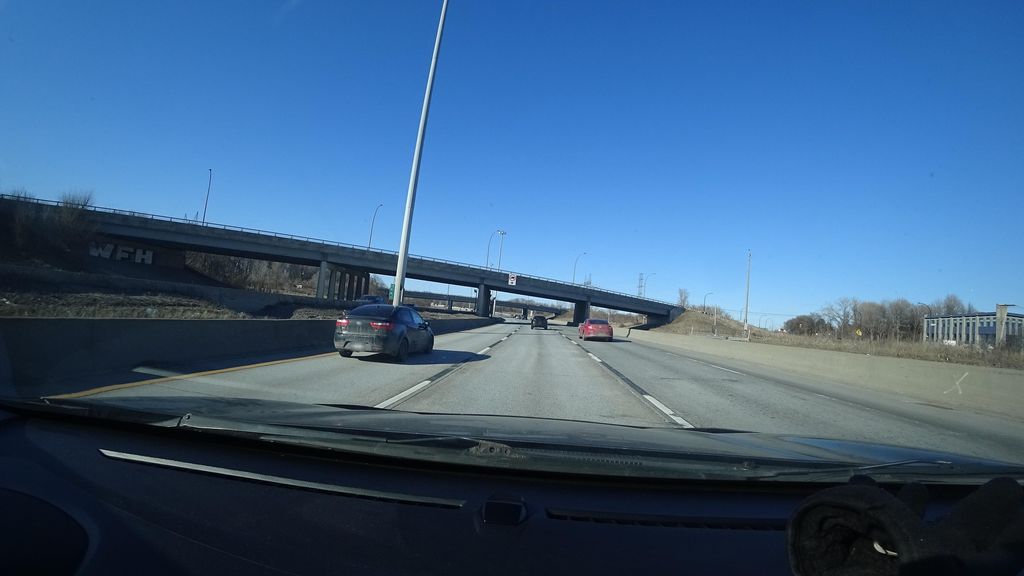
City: montreal